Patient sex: M
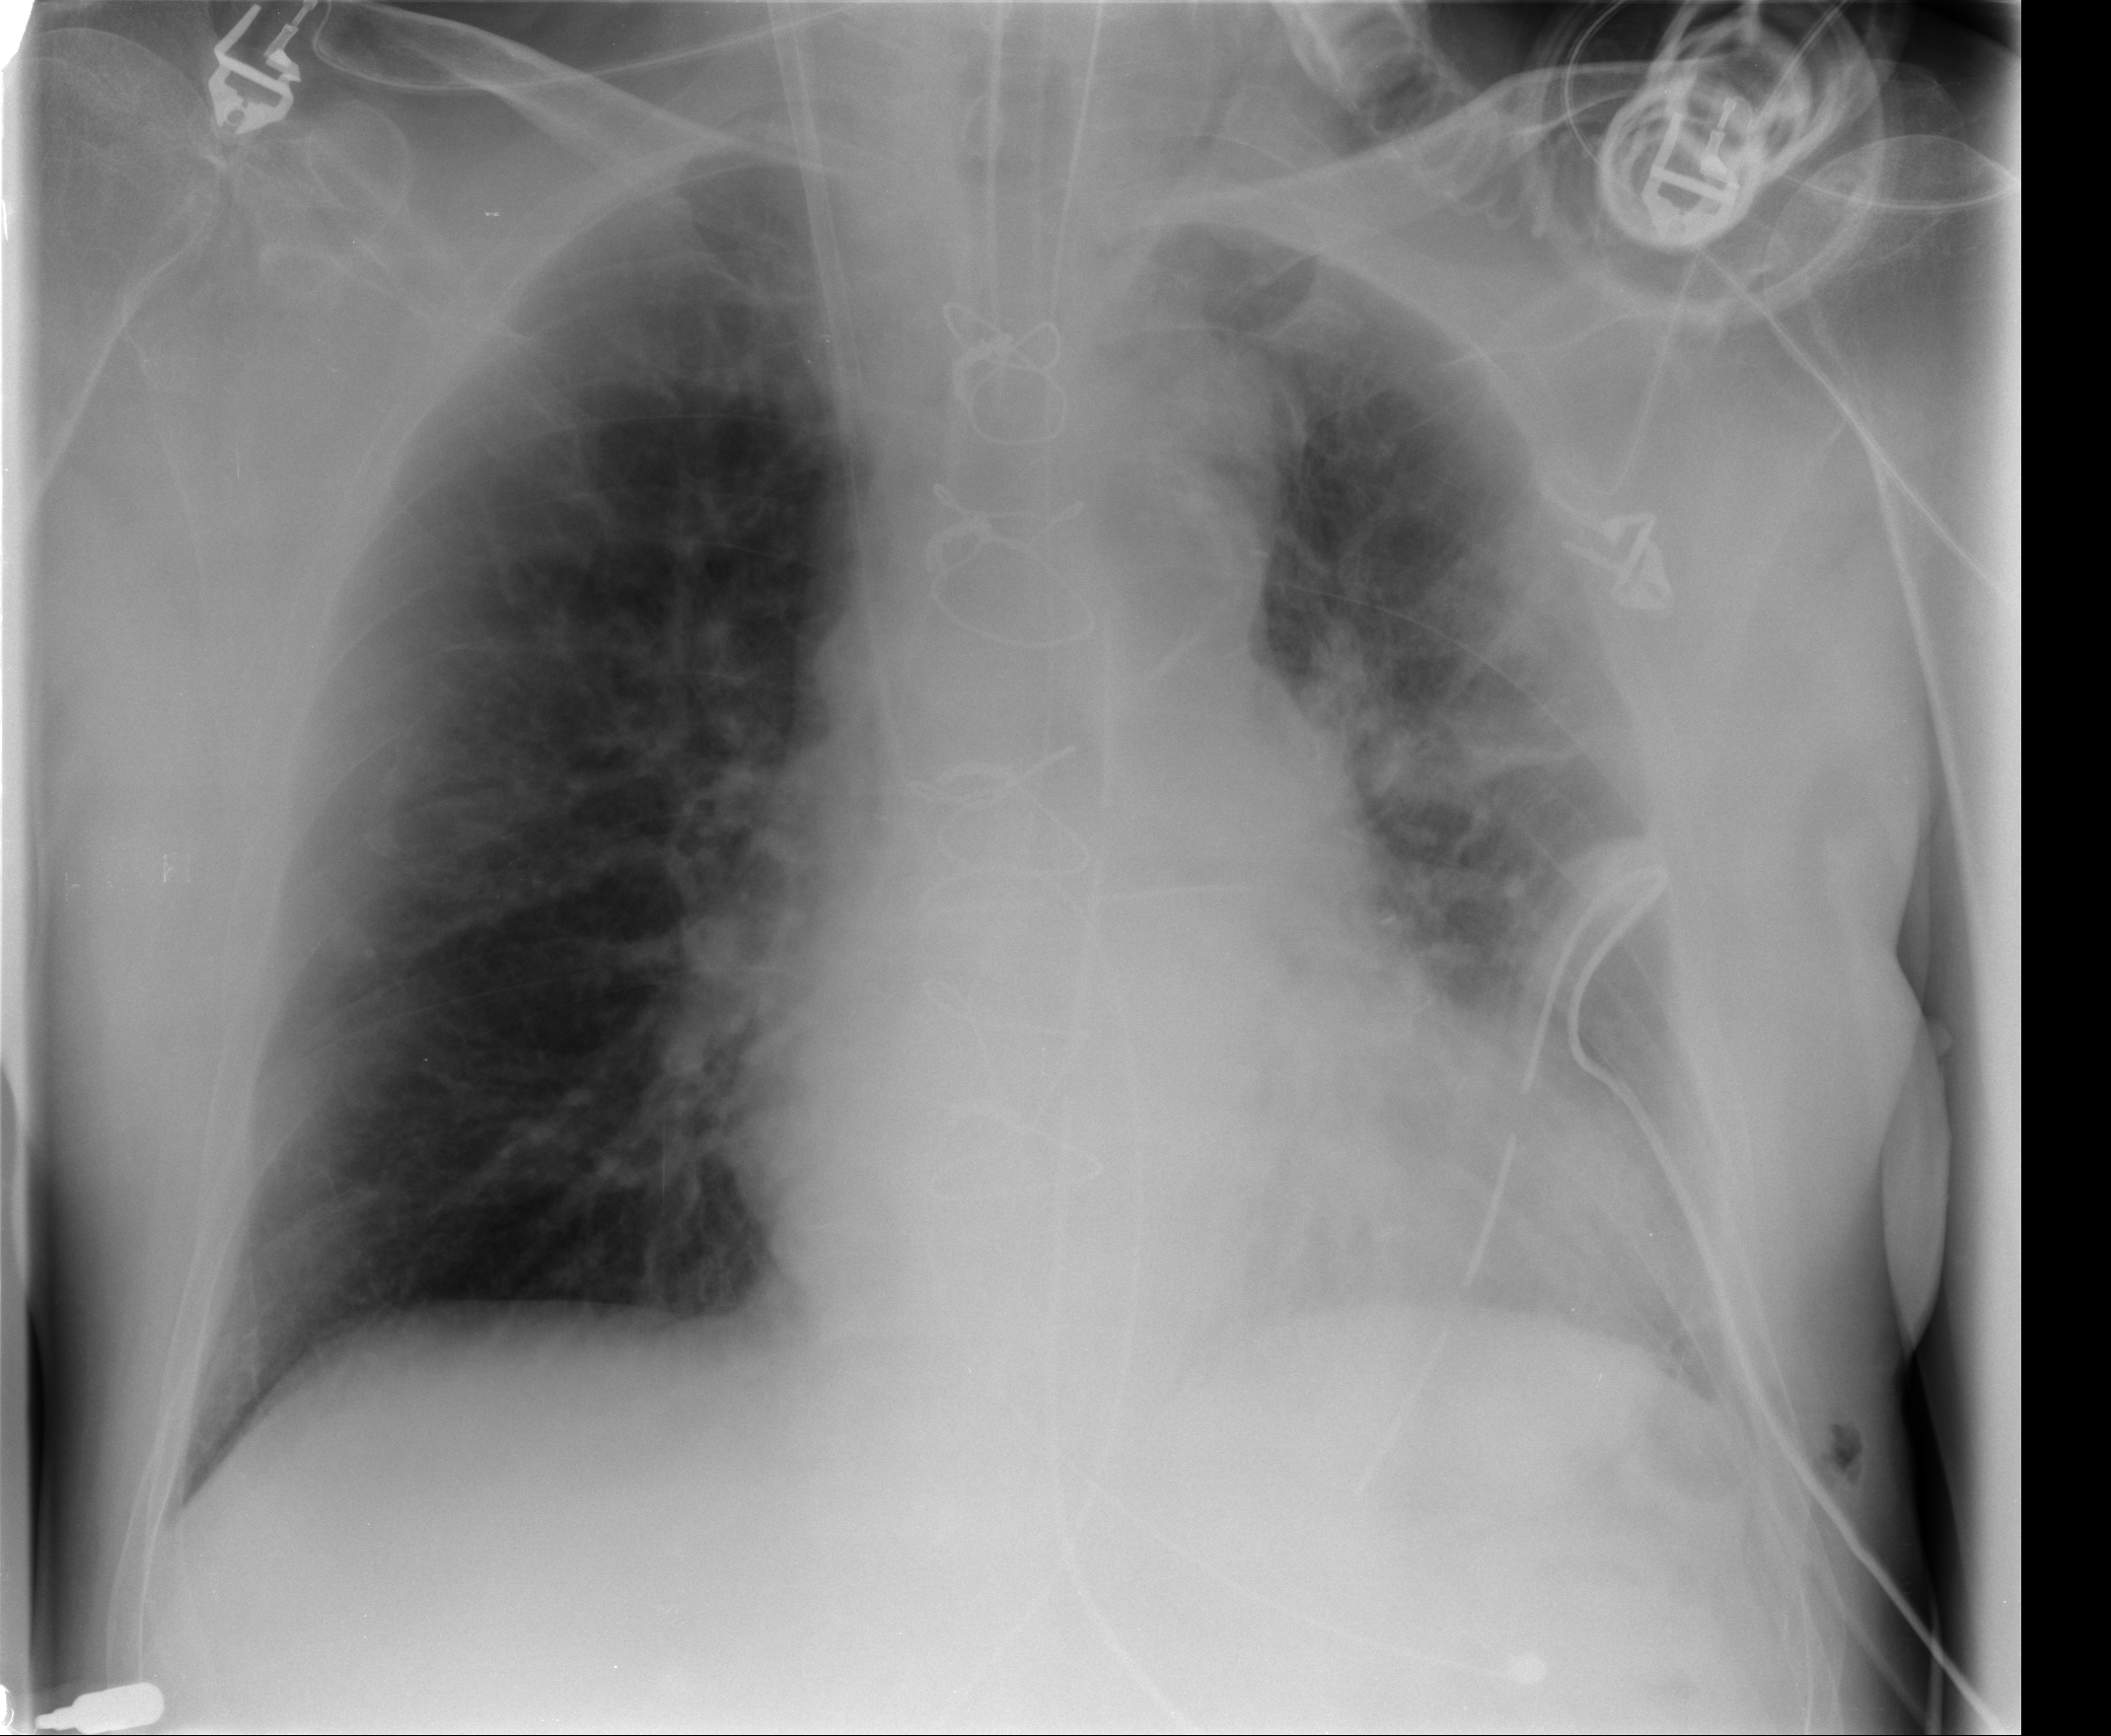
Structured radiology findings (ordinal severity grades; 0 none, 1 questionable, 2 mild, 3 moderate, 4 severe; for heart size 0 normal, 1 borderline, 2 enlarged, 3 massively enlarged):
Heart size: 2
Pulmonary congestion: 2
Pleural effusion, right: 0
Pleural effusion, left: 2
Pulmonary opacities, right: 0
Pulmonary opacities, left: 2
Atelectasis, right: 2
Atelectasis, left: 2